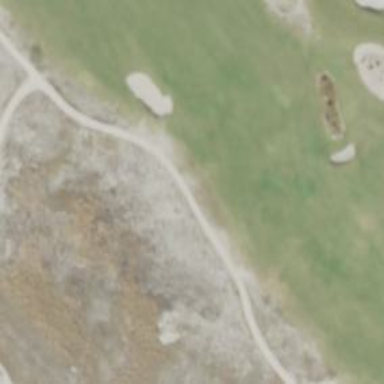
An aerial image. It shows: Path for both roads and golfers.